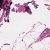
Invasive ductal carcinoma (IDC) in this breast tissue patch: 0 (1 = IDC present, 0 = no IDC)